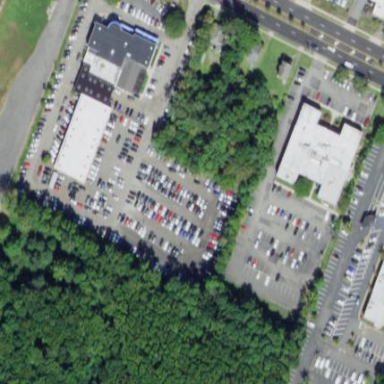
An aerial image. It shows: Shop that sells cars.